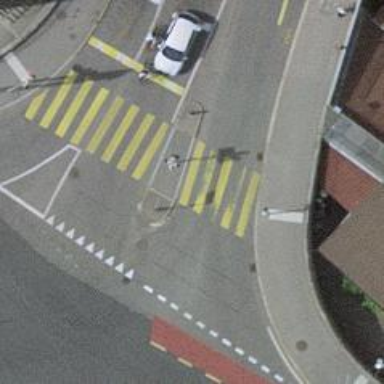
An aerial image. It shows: Asphalt footway with crossing controlled by traffic signals.